Aerial crown-view tile of a tropical tree (Barro Colorado Island, Panama), acquired 20241216:
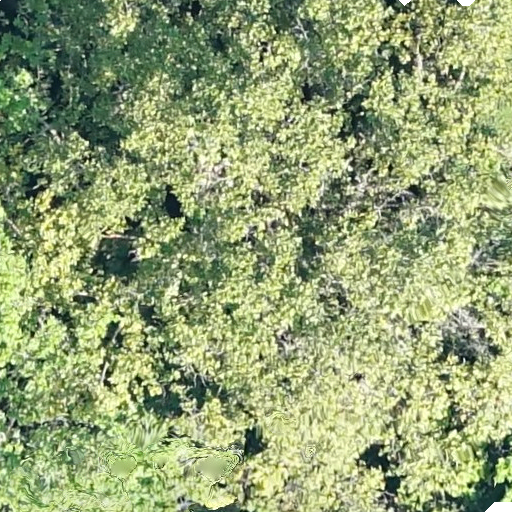
Species: Anacardium excelsum
GBIF accepted scientific name: Anacardium excelsum
Crown area: 581.272 m²